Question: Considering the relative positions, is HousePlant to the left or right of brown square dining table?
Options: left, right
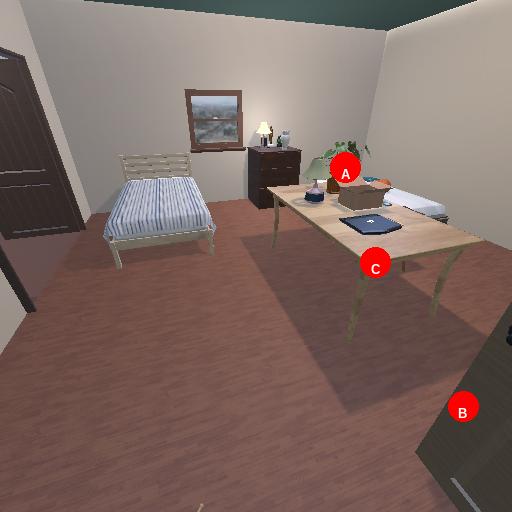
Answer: left